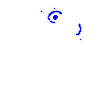
Particle: pion